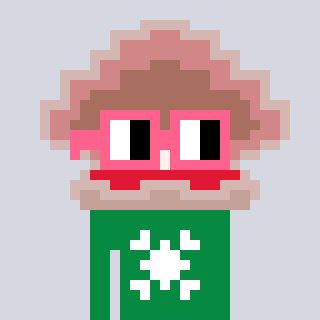
a pixel art character with square pink glasses, a oyster-shaped head and a green-colored body on a cool background